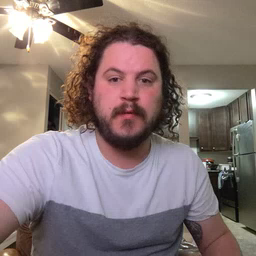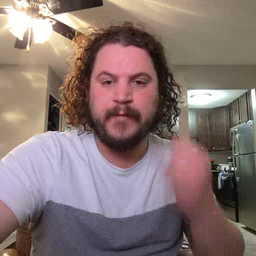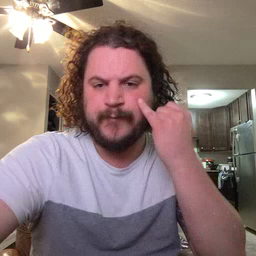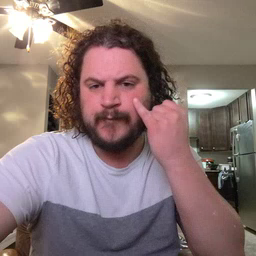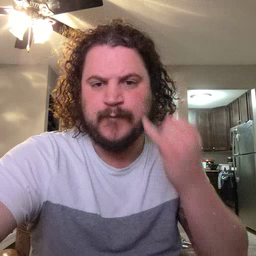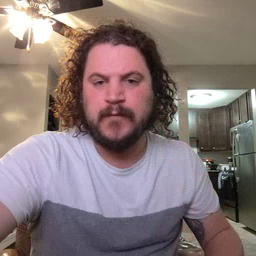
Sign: if